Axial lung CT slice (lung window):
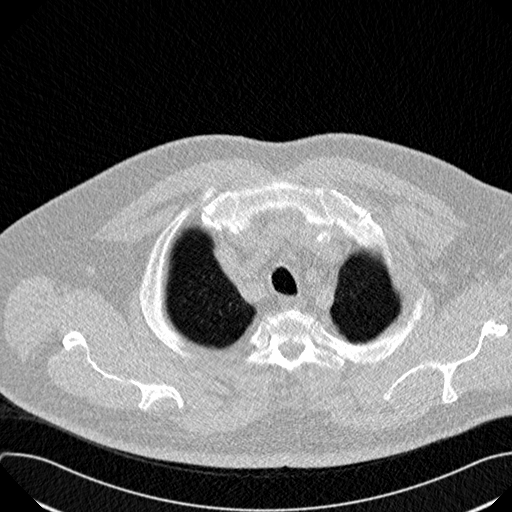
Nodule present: no